Field crop: maize
Growth stage: 2
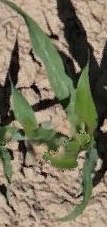
Species: maize